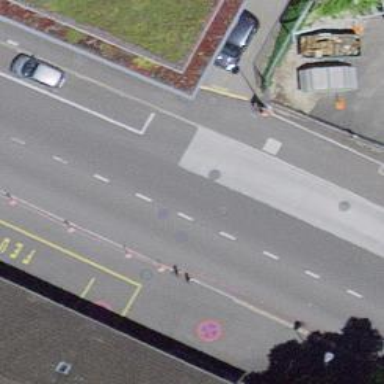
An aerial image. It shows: Public transport stop position.